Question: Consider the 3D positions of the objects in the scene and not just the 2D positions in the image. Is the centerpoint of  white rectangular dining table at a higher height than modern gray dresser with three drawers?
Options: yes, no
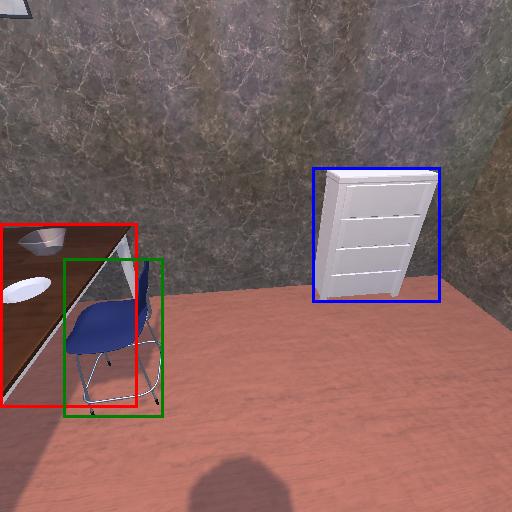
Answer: yes